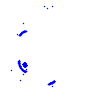
Particle: electron